Question: I am trying Pascal Triangle solution in C, based on below formula:

I wrote the below code based on above formula:
'''
#include <stdio.h>
#include <stdlib.h>
int pascalTriangle(int row, int col);
int main()
{
int row, col;
printf("Enter the row [0 to n]: ");
scanf("%i", &row);
printf("Enter the column [0 to m]: ");
scanf("%i", &col);
if(col > row) {
printf("Error: column can be less than or equal to row
");
exit(1);
}
printf("Value = %i
", pascalTriangle(row, col));
return 0;
}
int pascalTriangle(int row, int col)
{
int value[100];
value[0]=1;
int i=1;
if(row==0 || row==col || col==0) {
return value[0];
} else {
row=row+1;
while(i<=col) {
printf("i = %i row = %i col = %i
", i, row, col);
value[i]='';
value[i]=(value[i-1]) * ((row-i)/i);
printf("value[%i] = %i value[%i] = %i
", i-1, value[i-1], i, value[i]);
++i;
}
return value[i-1];
}
}
'''
Here, upto some extent it is giving proper O/P. But, for many I/Ps I found wrong answers. I am unable to find the logical error, as on paper the logic is giving expected O/P. Example:- I give row=4 & col=2, O/P should be 6 but getting 4 as O/P.
Please help!!
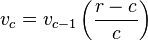
Answer: The line
'''
value[i]=(value[i-1]) * ((row-i)/i);
'''
is wrong. 'row - i'need not be divisible by 'i' (it generally isn't). You need to first multiply and then divide,
'''
value[i]=(value[i-1] * (row-i))/i;
'''
(parentheses not necessary since they are implicitly placed thus), but then you have earlier overflow, so for larger values of 'row', compute the gcd,
'''
int g = gcd(row - i, i)
'''
and divide '(row - i) / g', 'value[i-1]/(i/g)'and multiply the results of these.